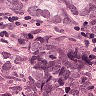
Metastatic tissue present: yes